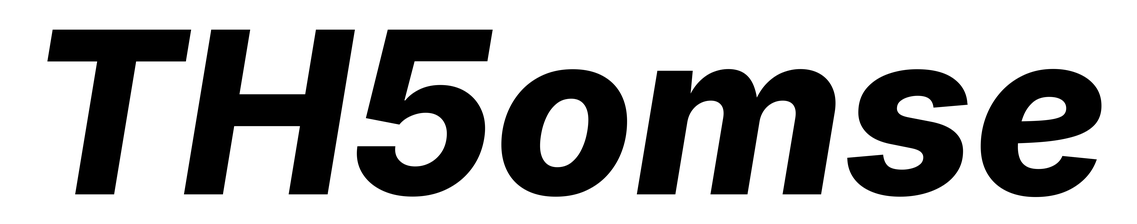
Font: Inter-Italic_ExtraBold_Italic